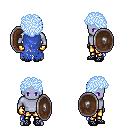
a pixel art fantasy rpg character, male body template, dark elf, purple skin, blue tattered cape, gold greaves, white cyan curly afro hairstyle, gold gloves, ghillies, shield, four views (front, back, left, right), 2x2 character sprite sheet, small pixel art, hard edges, no anti-aliasing